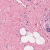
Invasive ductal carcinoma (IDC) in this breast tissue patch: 0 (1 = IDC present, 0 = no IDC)